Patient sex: M
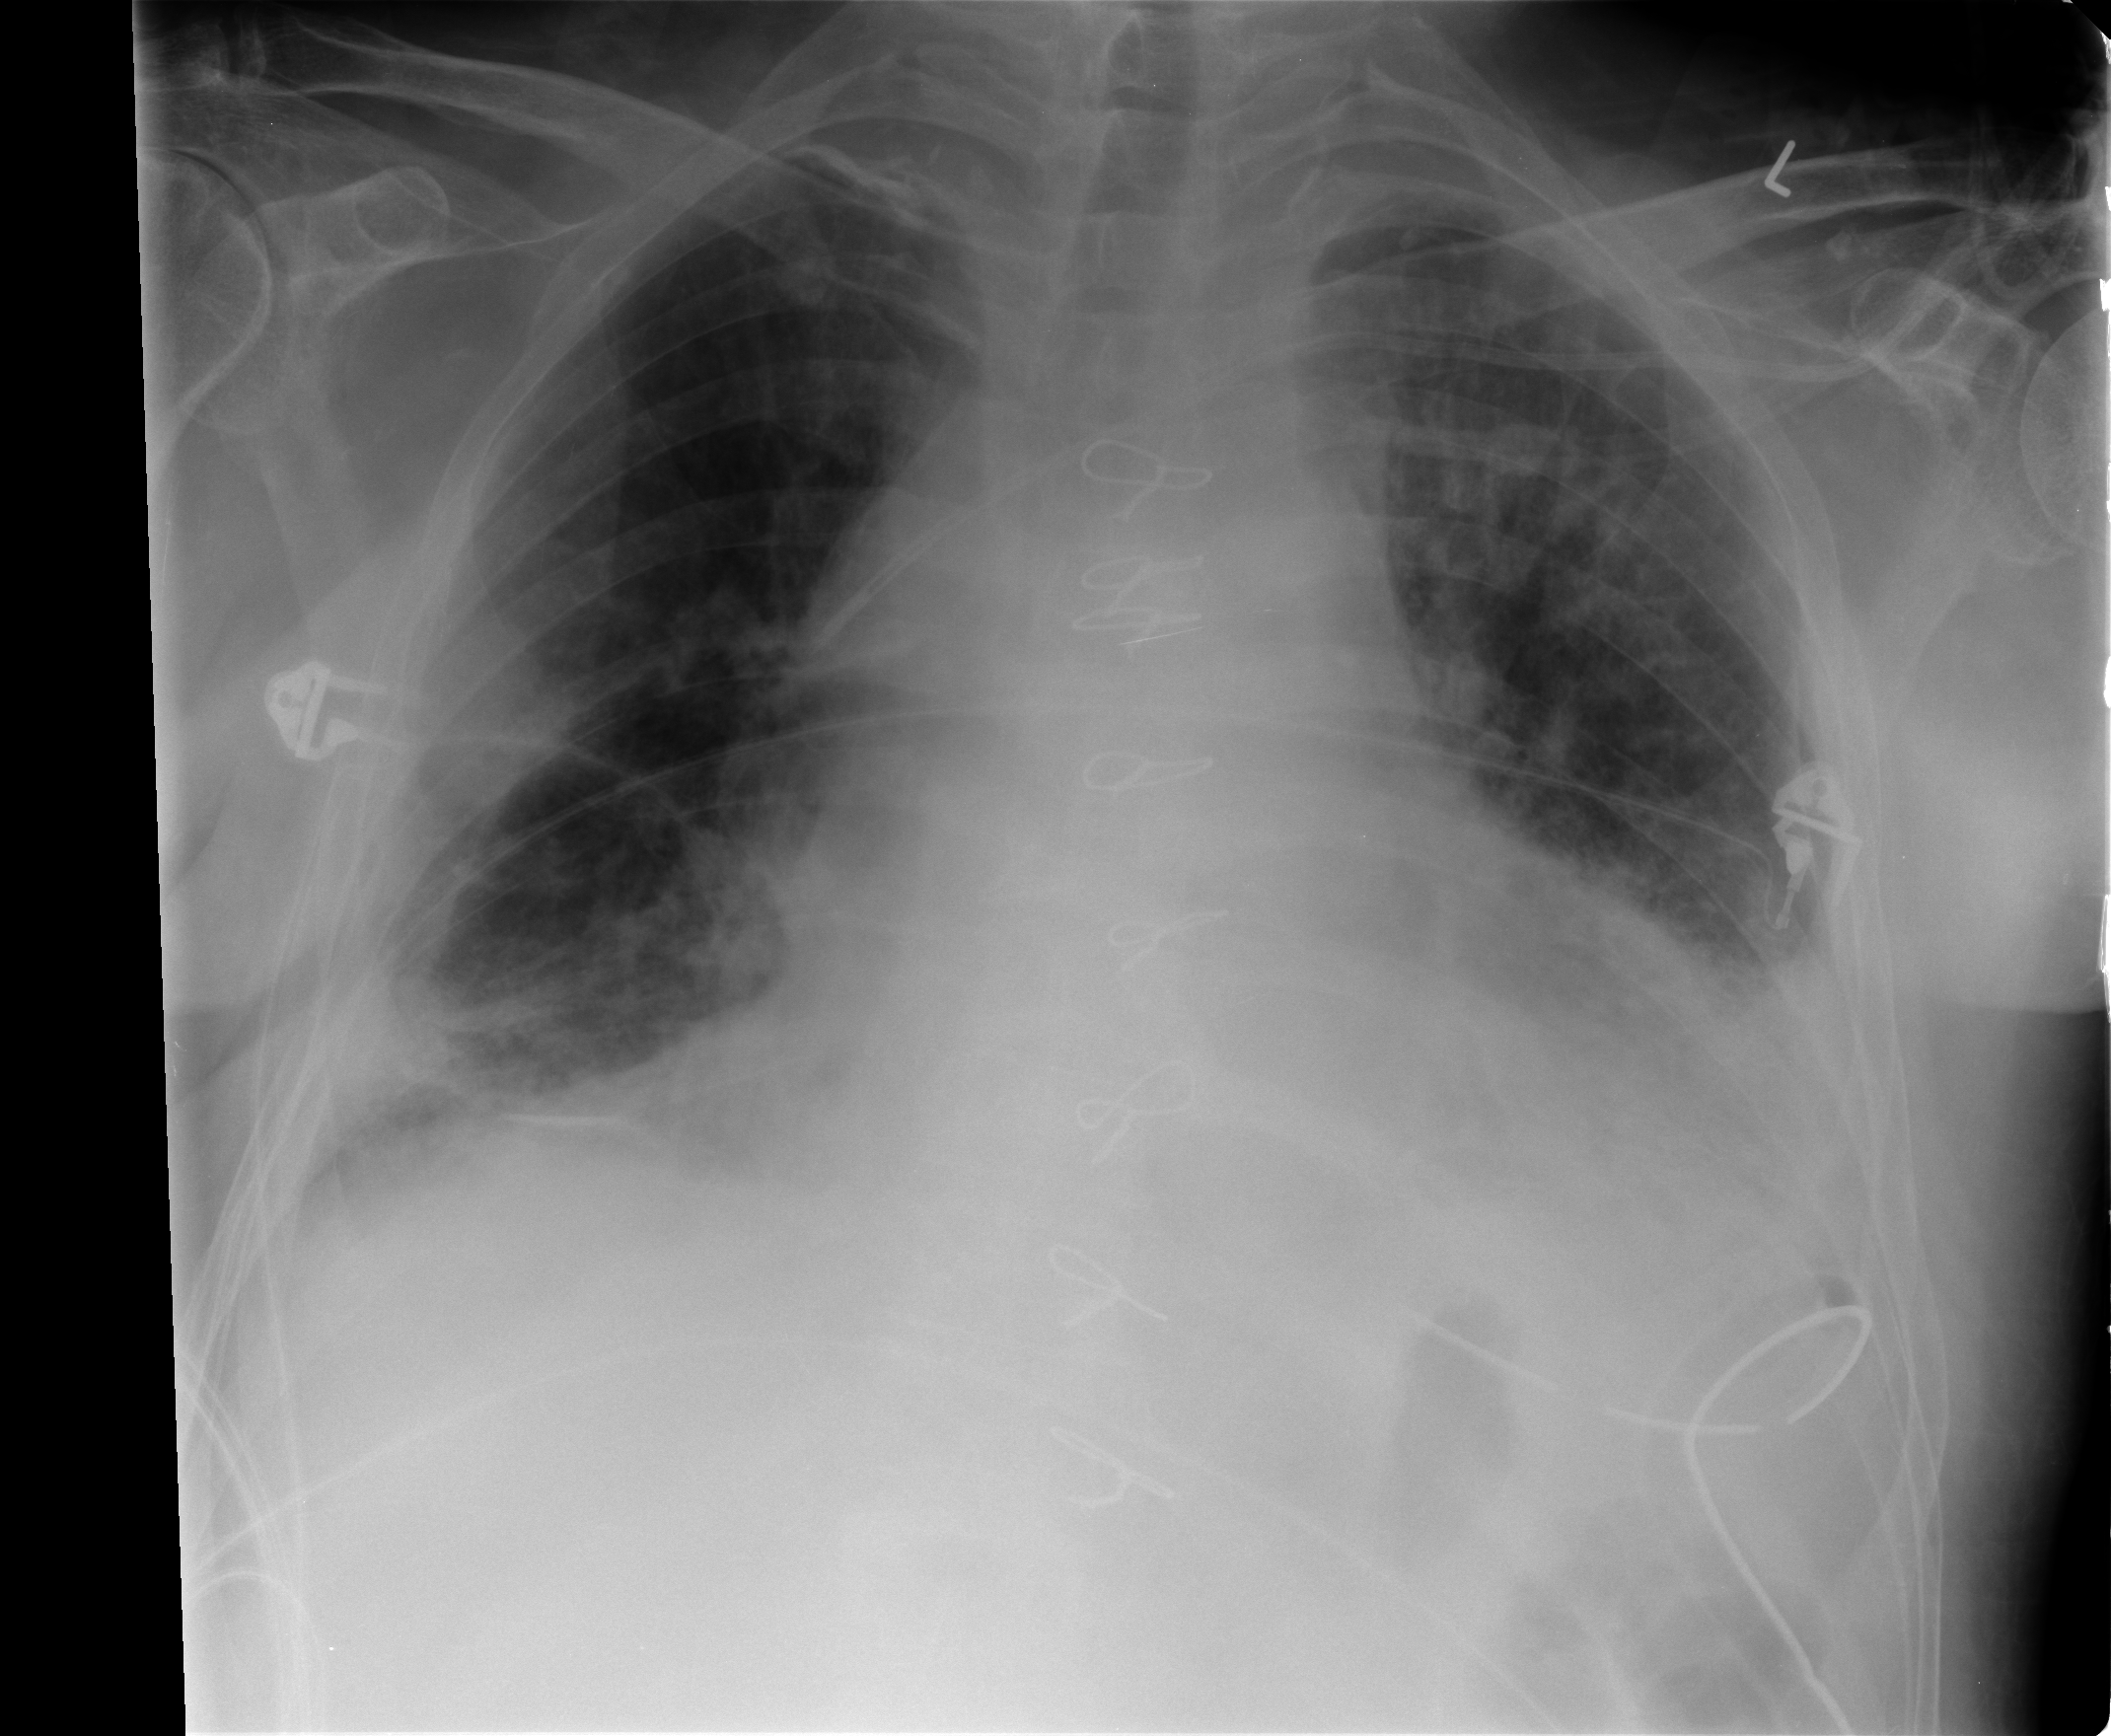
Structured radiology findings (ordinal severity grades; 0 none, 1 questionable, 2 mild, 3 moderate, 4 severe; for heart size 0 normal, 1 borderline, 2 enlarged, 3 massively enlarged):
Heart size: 2
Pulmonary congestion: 2
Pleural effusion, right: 2
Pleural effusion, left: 2
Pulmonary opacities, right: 2
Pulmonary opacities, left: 2
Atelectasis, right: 2
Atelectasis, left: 3